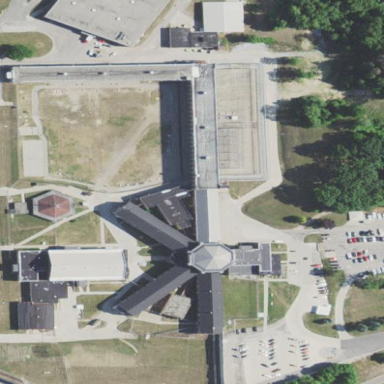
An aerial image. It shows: Prison.